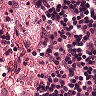
Metastatic tissue present: no